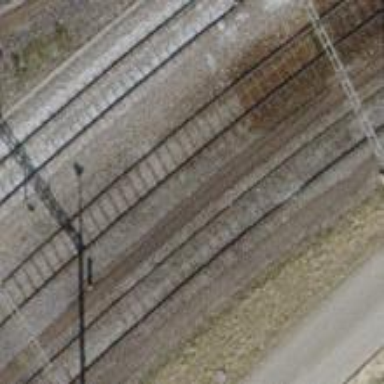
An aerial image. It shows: Rail yard with electrified contact lines for railway operations.